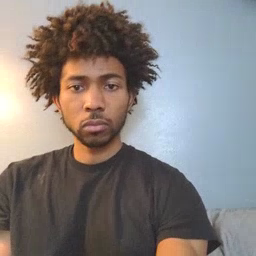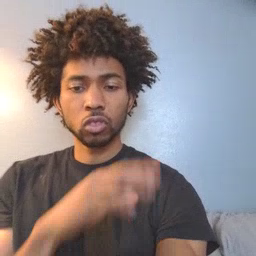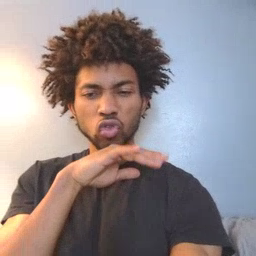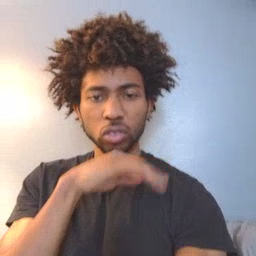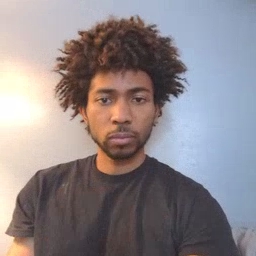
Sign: dirty